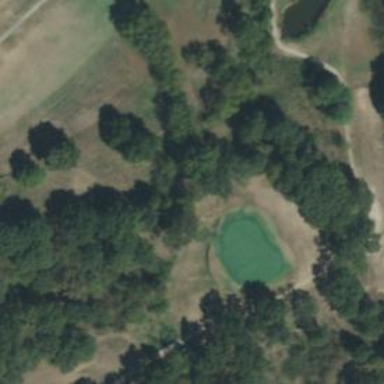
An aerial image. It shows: View of golf hole.